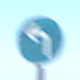
Verkehrszeichen: VorgeschriebeneFahrtrichtungLinks
Umgebung: Outdoor, RoadRail
Tageszeit: MorningAfternoon
Wetter: Clear
Licht: Natural
Jahreszeit: NotSpecified
Kontrast: HighContrast